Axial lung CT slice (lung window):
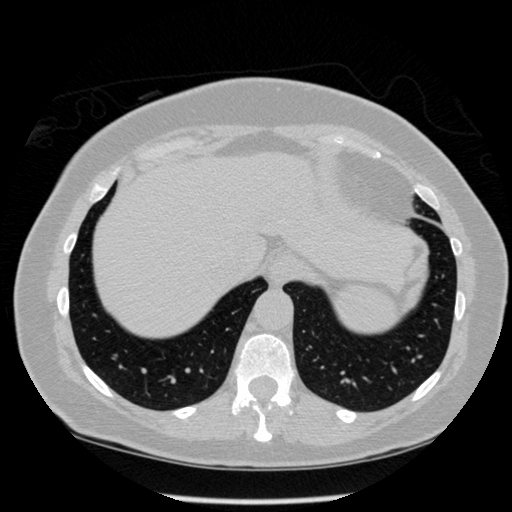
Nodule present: no